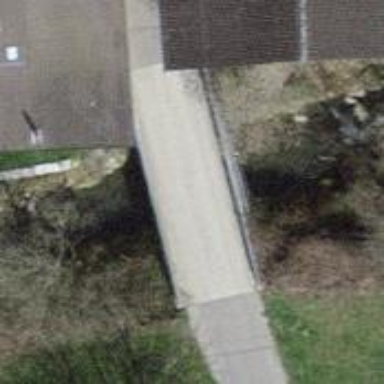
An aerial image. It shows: Service road on bridge with high-quality grade 1 track type.